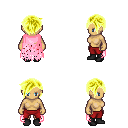
a pixel art fantasy rpg character, female body template, human, tanned skin, pink tattered cape, red pants, gold pixie cut hairstyle, black shoes, four views (front, back, left, right), 2x2 character sprite sheet, small pixel art, hard edges, no anti-aliasing